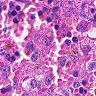
Metastatic tissue present: no